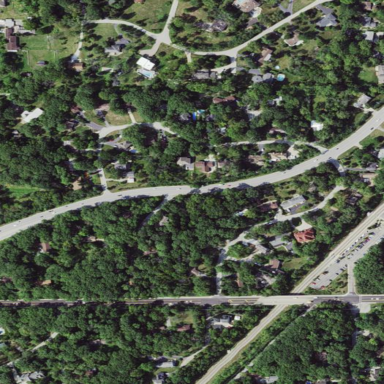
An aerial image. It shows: Neighborhood.